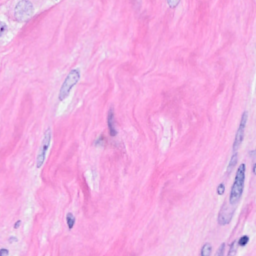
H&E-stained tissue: Breast